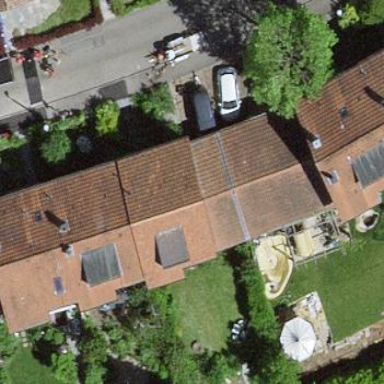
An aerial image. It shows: Terrace building.